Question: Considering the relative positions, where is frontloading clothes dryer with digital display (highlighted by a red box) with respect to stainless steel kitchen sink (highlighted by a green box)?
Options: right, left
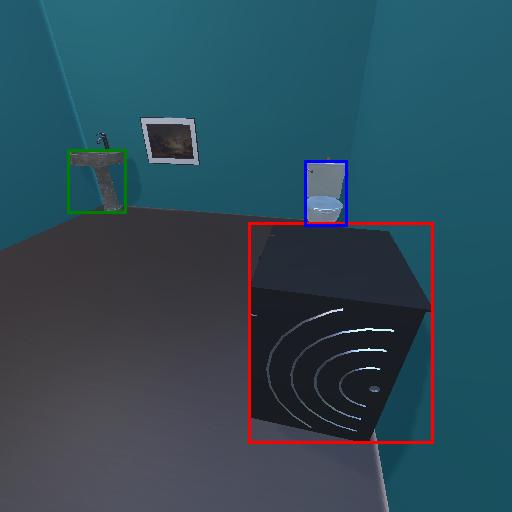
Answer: right